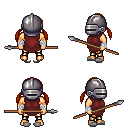
a pixel art fantasy rpg character, male body template, human, tanned skin, maroon tunic, gold greaves, light blonde twin-tailed hairstyle, metal helm, white cloth bandages, white slippers, spear, four views (front, back, left, right), 2x2 character sprite sheet, small pixel art, hard edges, no anti-aliasing